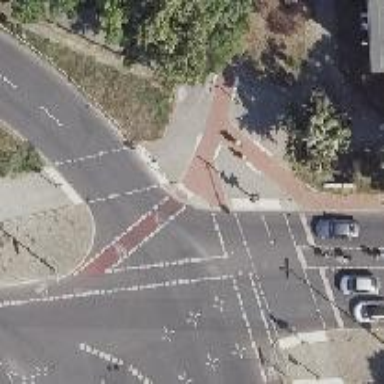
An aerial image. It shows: Footway crossing with traffic signals and island.